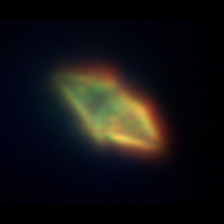
Taxon: Gyrodinium
Group: Dinoflagellates